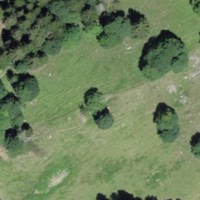
EUNIS habitat code: 23
Species observed at this site:
Allium ursinum
Silene dioica
Lamium maculatum